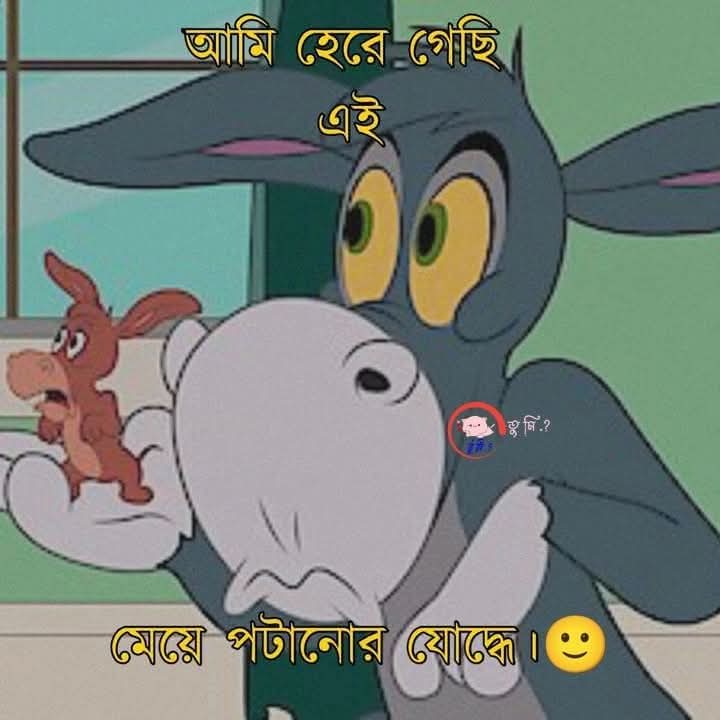
Text: আমি হেরে গেছি এই
মেয়ে পটানোর যোদ্ধে।

Label: Non Hate